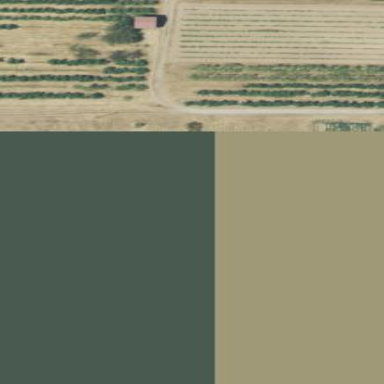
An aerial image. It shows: Orchard.